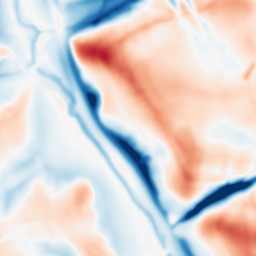
Category: multiscale
Decomposition family: dog_multiscale
Decomposition parameters: sigma_ratio: 2
n_scales: 3
base_sigma: 2
Upsampling method: bicubic_3x
Upsampling parameters: scale: 3
Upsampling scale: 3